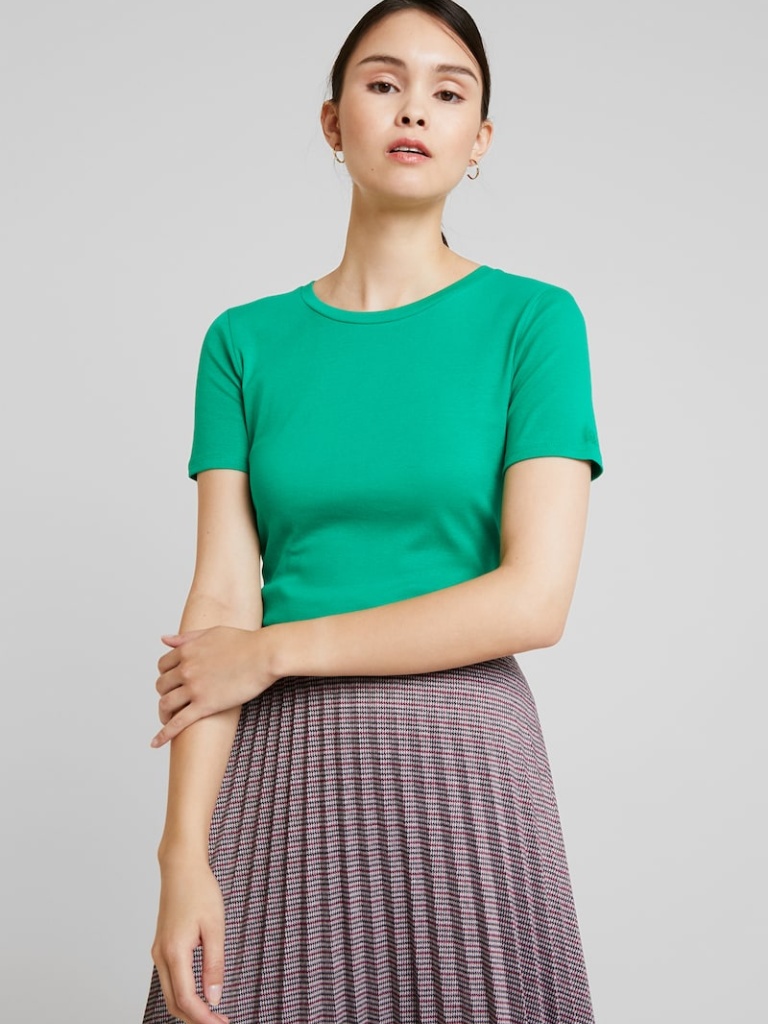
cotton tight short sleeve hip length Fully Tucked in crew t-shirt